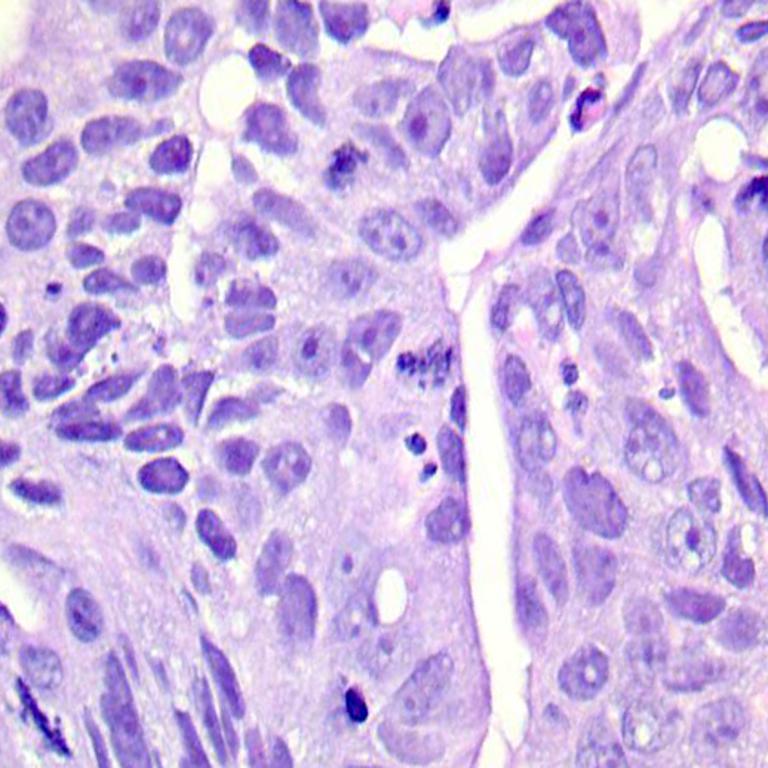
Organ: colon
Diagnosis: adenocarcinomas